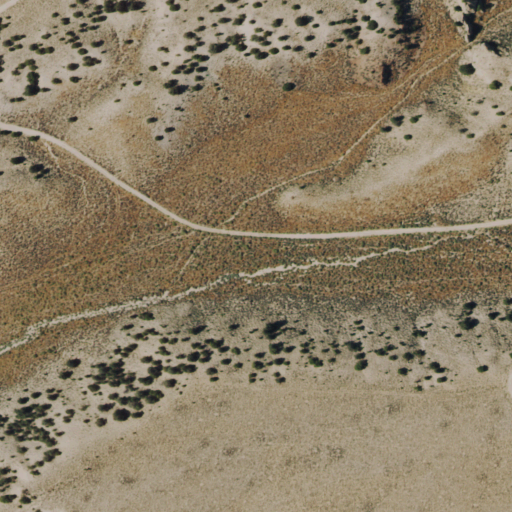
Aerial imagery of valley in Nevada named Lunch Valley containing only shrub